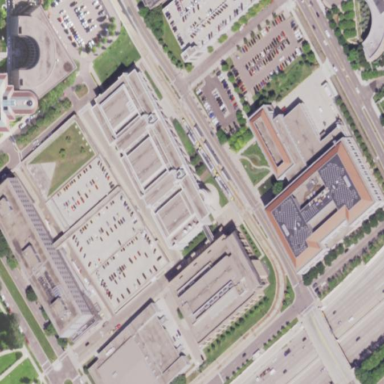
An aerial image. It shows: Public government office.